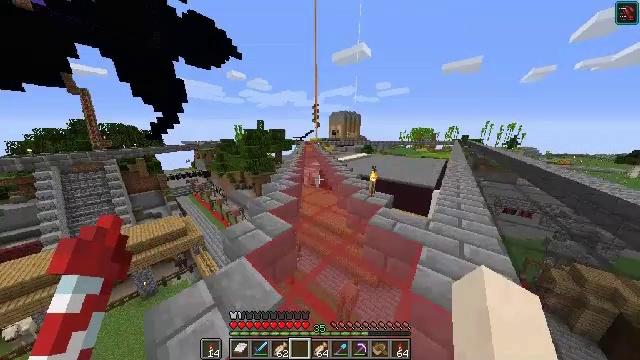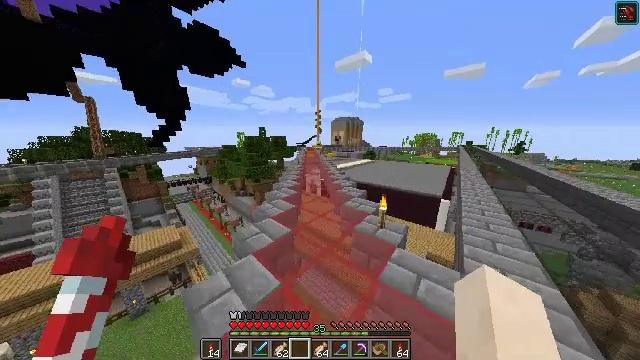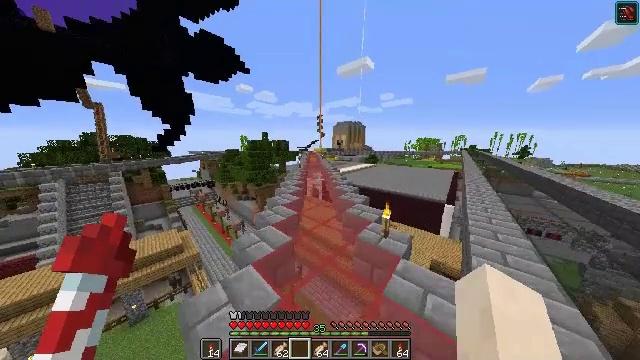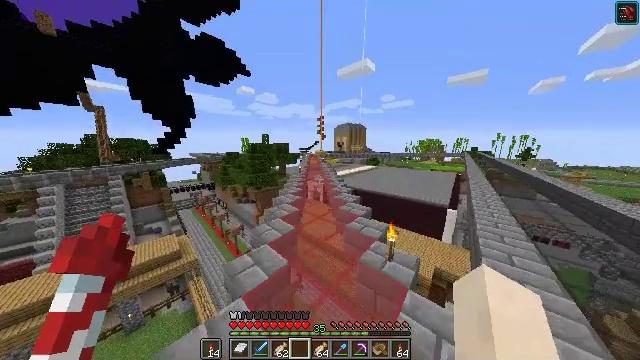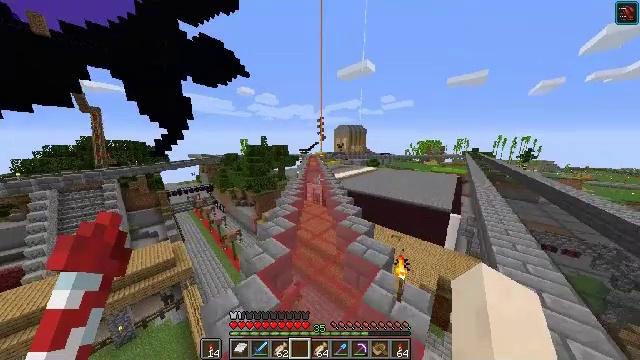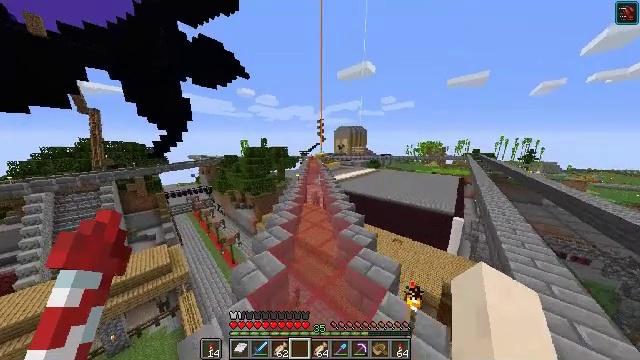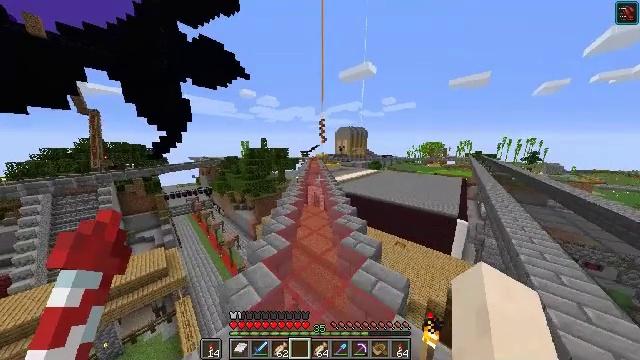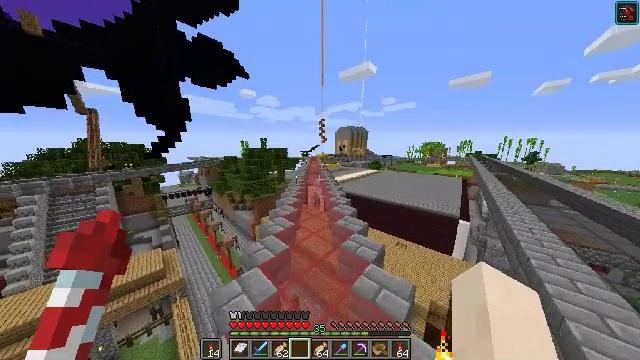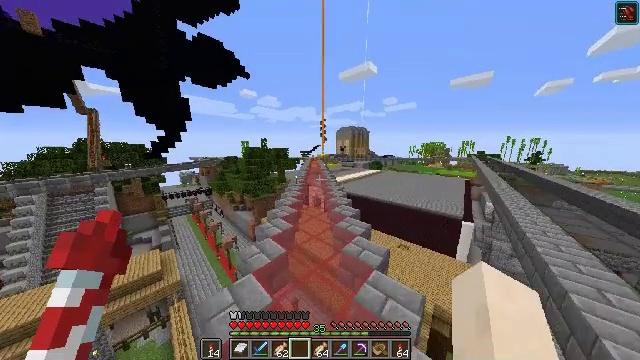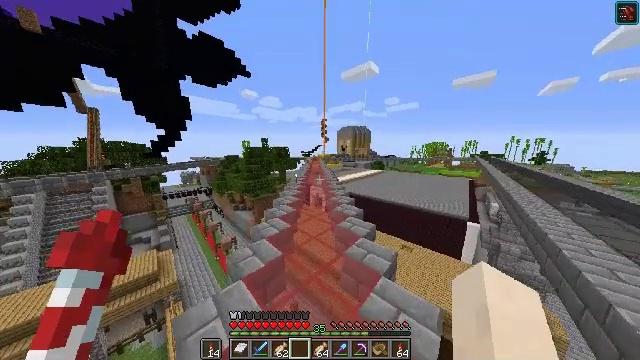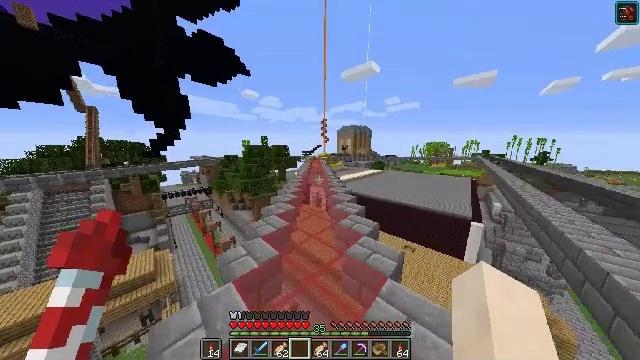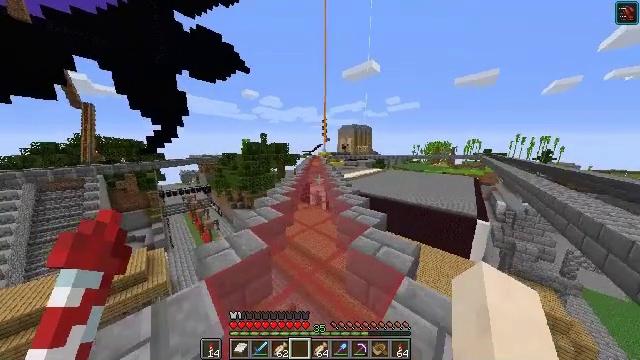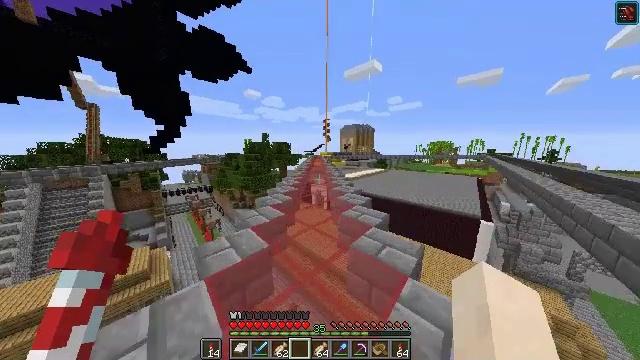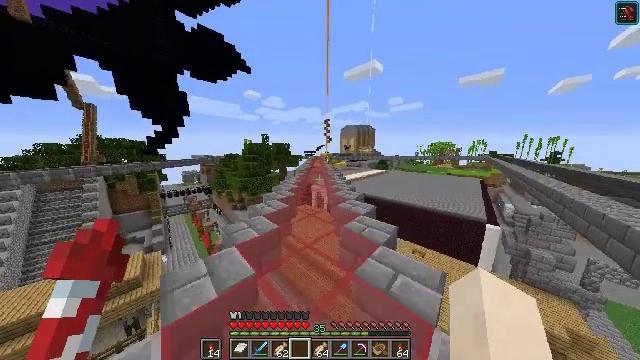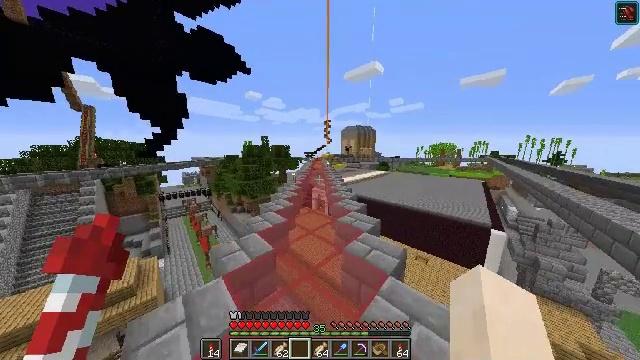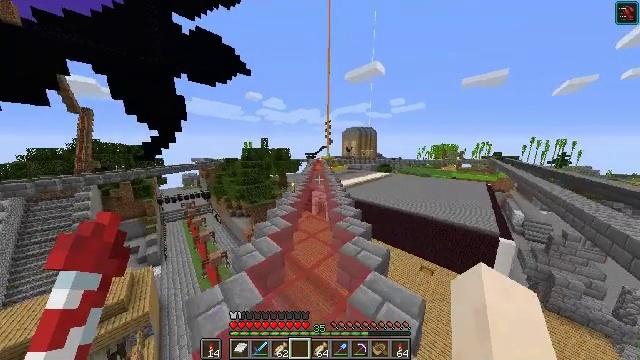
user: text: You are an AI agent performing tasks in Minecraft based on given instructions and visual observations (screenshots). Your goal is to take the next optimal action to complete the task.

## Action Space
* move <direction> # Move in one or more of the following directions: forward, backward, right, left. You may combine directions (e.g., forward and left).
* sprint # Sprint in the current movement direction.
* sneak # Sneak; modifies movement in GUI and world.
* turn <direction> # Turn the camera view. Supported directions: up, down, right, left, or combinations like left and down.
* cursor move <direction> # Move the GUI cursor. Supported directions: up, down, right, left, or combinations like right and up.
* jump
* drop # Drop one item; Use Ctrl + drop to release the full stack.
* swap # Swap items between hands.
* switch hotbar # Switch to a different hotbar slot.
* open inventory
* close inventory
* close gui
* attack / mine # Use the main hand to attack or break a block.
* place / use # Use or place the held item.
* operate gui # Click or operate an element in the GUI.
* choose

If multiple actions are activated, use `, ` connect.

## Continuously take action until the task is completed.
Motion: motion action
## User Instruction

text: Interact with the crafting table and create a map.
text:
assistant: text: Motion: move forward, turn up, jump
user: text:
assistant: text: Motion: move forward, turn up, jump
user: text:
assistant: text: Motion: move forward, jump
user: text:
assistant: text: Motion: move forward, jump
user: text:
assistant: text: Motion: move forward, jump
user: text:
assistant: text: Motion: move forward, jump
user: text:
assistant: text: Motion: move forward, jump
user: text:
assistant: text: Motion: move forward, jump
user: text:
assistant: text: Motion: move forward, jump
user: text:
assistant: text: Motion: move forward, jump
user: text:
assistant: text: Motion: move forward, jump
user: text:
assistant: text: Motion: move forward, jump
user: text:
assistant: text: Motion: move forward, jump
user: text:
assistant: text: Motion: move forward, jump
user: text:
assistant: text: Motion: move forward, jump
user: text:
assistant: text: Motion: move forward, jump
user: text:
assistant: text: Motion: move forward, jump
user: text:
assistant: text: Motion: move forward, jump
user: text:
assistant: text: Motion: move forward, jump
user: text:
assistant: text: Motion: move forward, jump
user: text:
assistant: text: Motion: move forward, jump
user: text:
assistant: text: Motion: move forward, jump
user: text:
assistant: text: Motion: move forward, jump
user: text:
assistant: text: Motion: move forward, jump
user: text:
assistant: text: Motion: move forward, jump
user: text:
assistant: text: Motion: move forward, jump
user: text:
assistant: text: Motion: move forward, jump
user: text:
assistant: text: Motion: move forward, jump
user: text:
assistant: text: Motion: move forward, jump
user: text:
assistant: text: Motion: move forward, jump